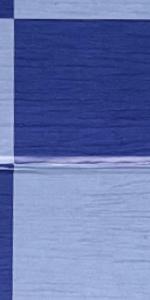
Label: Empty